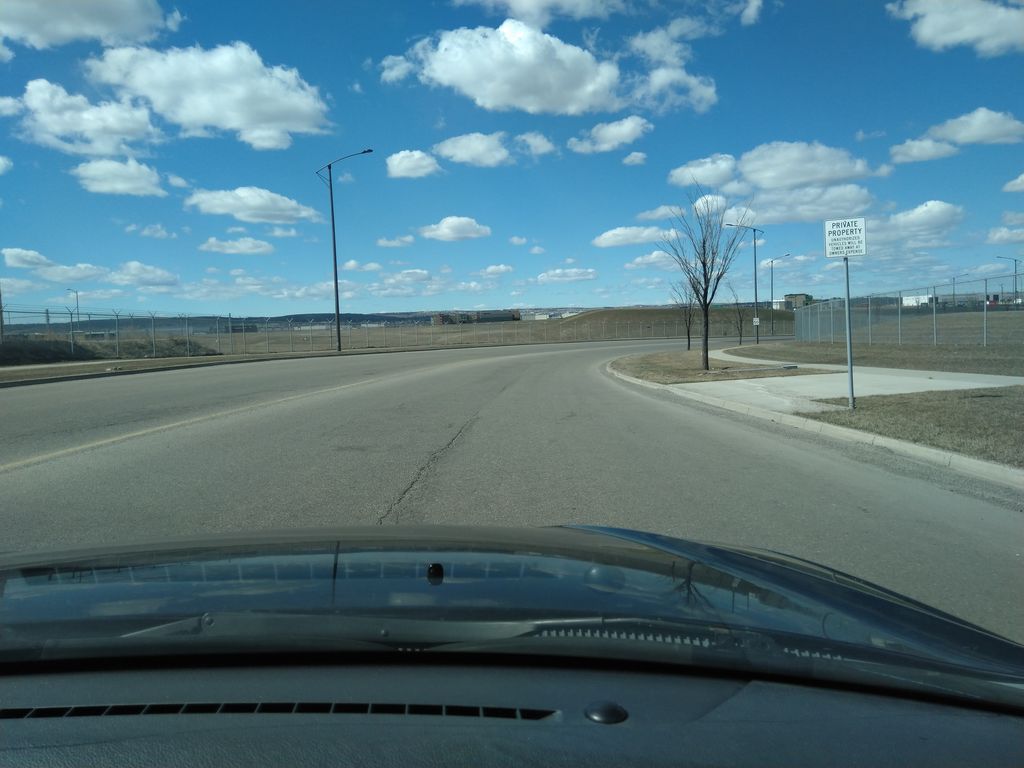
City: calgary